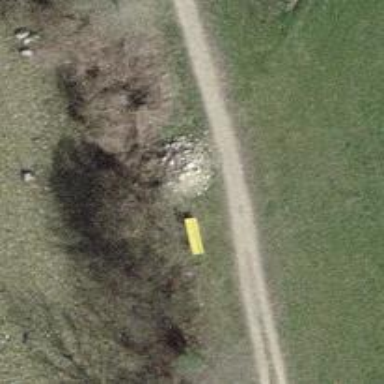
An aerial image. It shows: Bench.